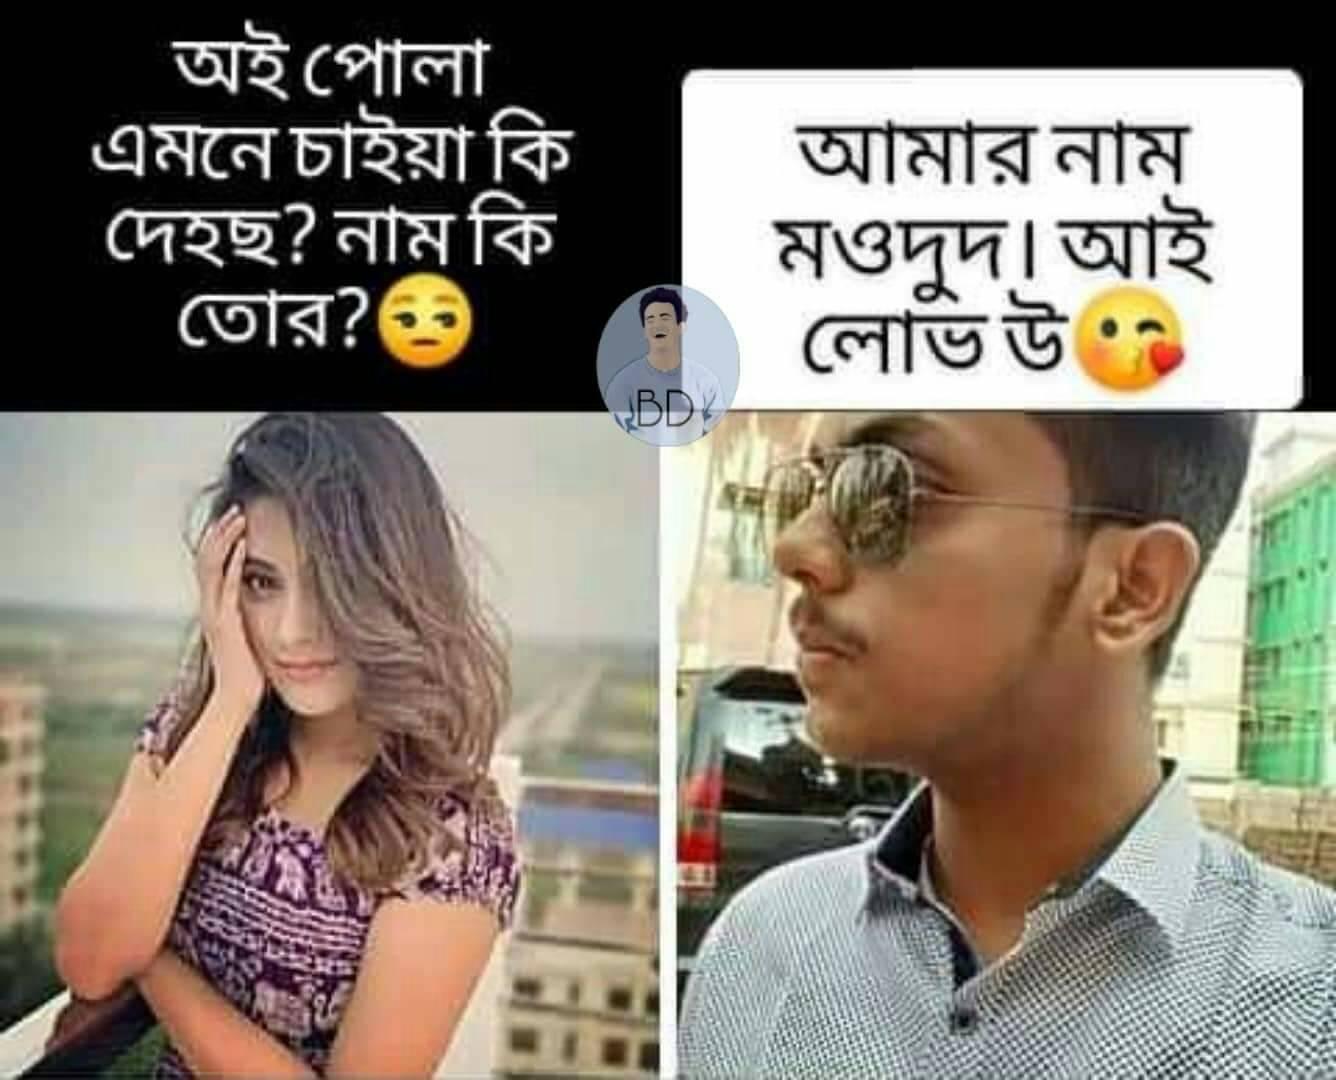
Caption: অই পোলা এমনে চাইয়া কি দেহছ ?  নাম কি তোর ?    আমার নাম মওদুদ । আই লোভ উ
Label: non-hate